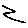
Label: zigzag